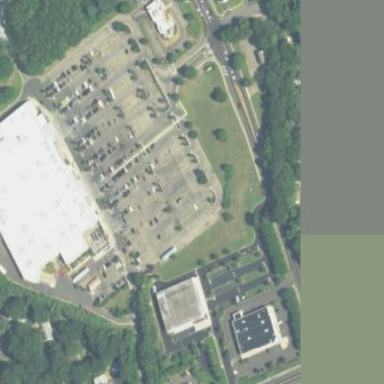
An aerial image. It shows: Shopping center with surface parking available.